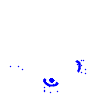
Particle: electron